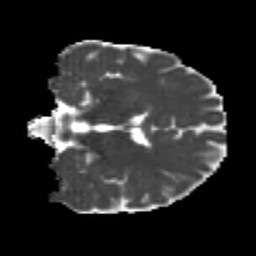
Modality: MD
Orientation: coronal
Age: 21
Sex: male
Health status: healthy
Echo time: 0.074 s